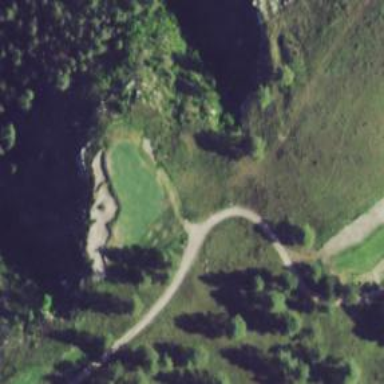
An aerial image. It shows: Footway that serves as golf path.